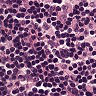
Metastatic tissue present: no